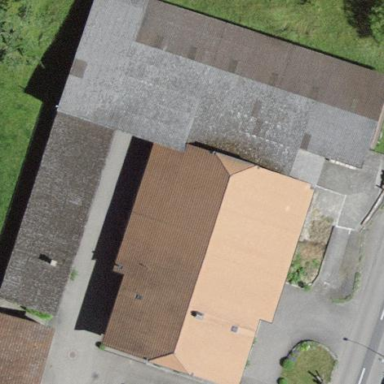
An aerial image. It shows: Farm building.